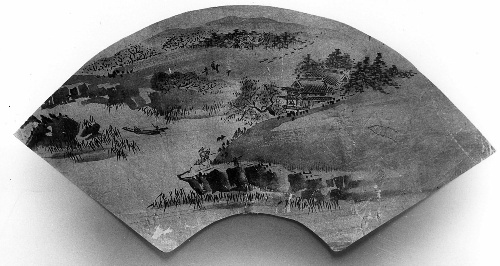
Artist: Kano Motonobu
Artist bio: Japanese, 1477–1559
Date: probably 17th century
Object type: Fan
Classification: Paintings
Medium: Color on paper
Culture: Japan
Period: Edo period (1615–1868)
Dimensions: 8 x 19 1/4 in. (20.3 x 48.9 cm)
Department: Asian Art
Credit line: Harris Brisbane Dick Fund, 1939
Accession year: 1939
Repository: Metropolitan Museum of Art, New York, NY
Tags: Landscapes|Boats